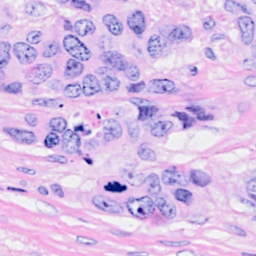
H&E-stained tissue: Breast